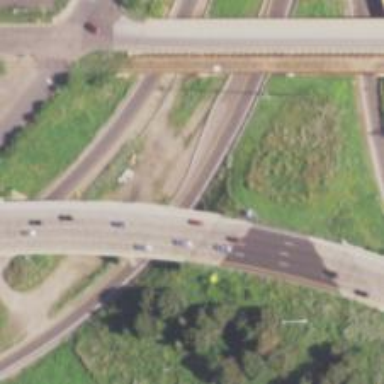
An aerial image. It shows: Motorway link.